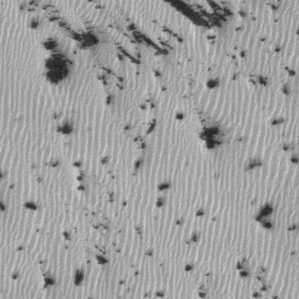
Label: frost